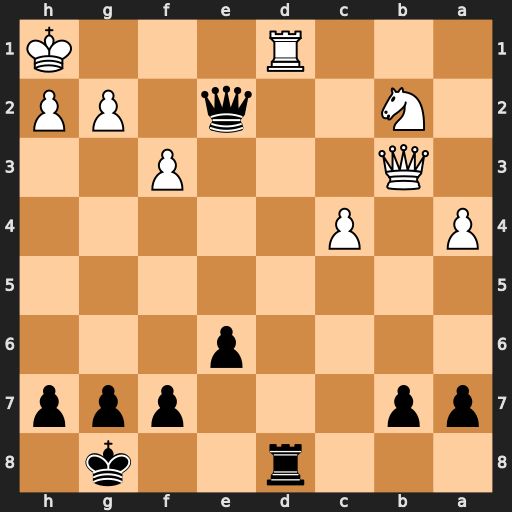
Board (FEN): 3r2k1/pp3ppp/4p3/8/P1P5/1Q3P2/1N2q1PP/3R3K
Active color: b
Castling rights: -
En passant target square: -
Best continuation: Rd2 Rg1 Rxb2